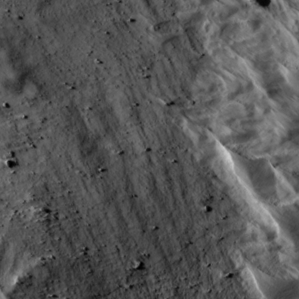
Label: non_frost